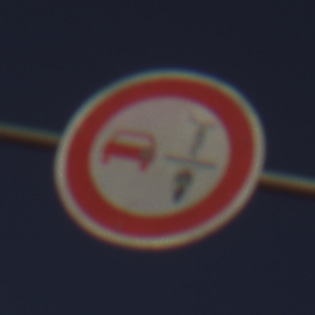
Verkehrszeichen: VerbotUeberholenEinspurigeFahrzeuge
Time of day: MorningAfternoon
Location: Outdoor (RoadRail)
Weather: PartlyCloudy
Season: NotSpecified
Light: Natural